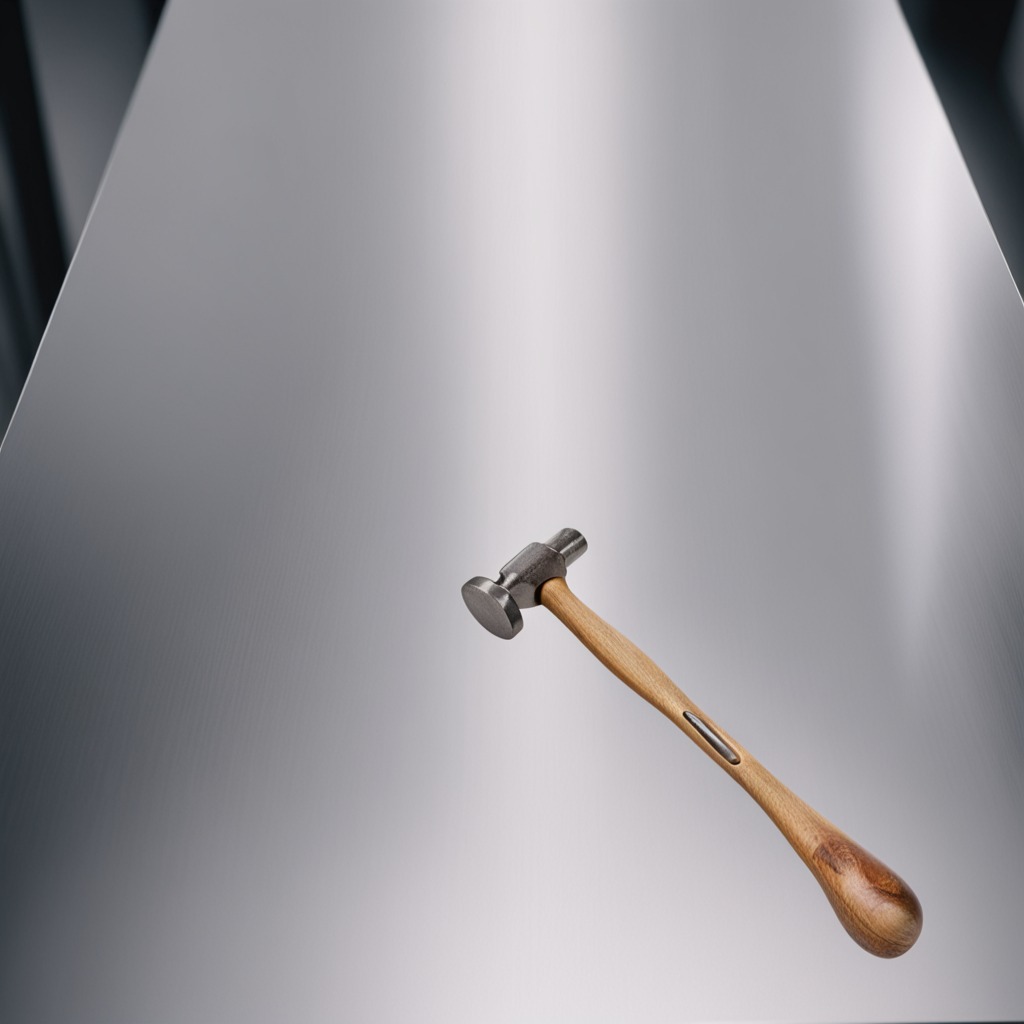
A hammer is lying on the stainless steel table in a high-end prototyping lab.